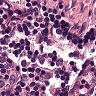
Metastatic tissue present: no